Interaction volume radius: 10 \u00c5
Interaction volume height: 15 \u00c5
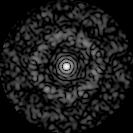
Disorder parameter: 0.8373